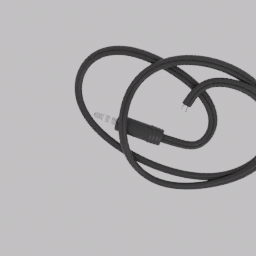
Label: electronics